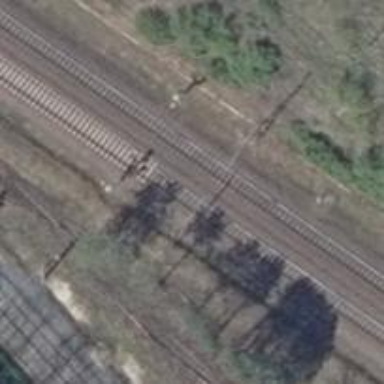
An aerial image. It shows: Railway signal.